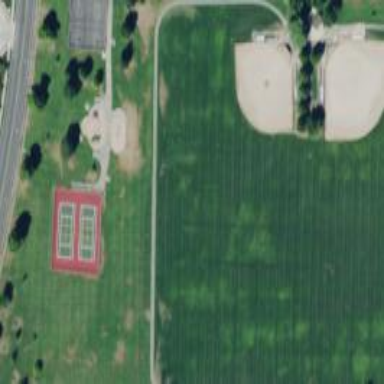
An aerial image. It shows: Baseball pitch for leisure and sports activities.